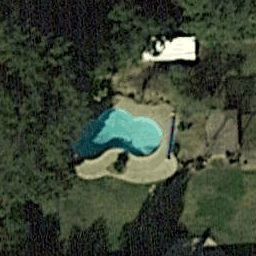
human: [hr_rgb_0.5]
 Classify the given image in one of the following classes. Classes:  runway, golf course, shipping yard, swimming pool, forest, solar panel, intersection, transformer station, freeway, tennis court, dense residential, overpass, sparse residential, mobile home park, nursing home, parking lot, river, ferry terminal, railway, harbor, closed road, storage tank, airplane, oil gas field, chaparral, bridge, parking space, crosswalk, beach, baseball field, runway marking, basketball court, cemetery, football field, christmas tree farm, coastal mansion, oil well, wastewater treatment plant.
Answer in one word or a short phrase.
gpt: swimming pool